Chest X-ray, AP view. Patient: 21 years old, sex M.
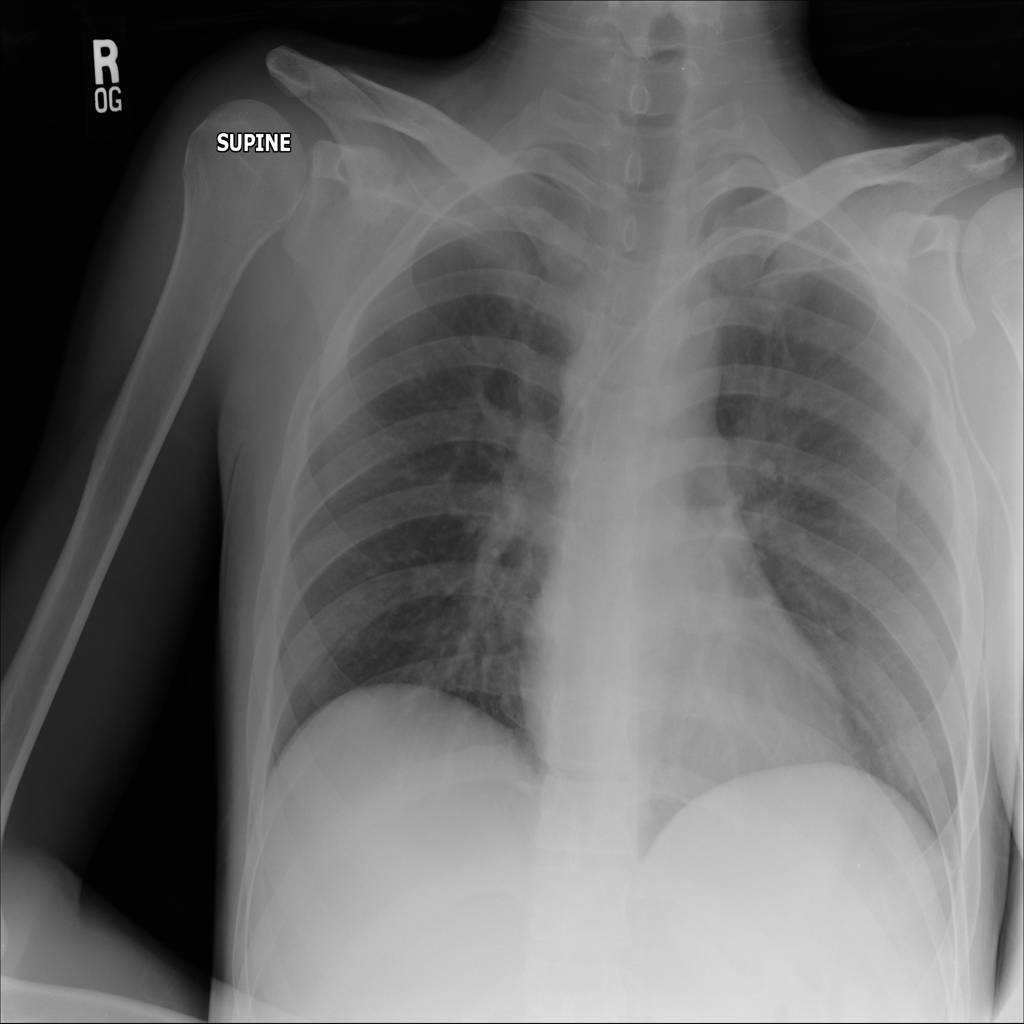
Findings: No Finding